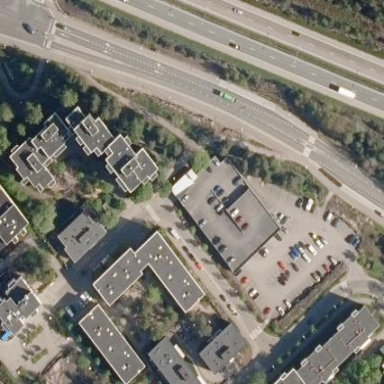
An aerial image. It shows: Multi-storey parking building with skillion roof shape.